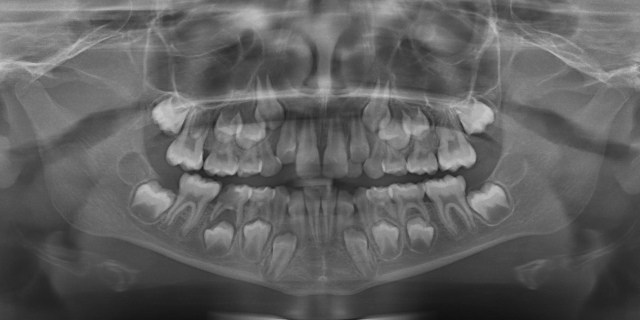
child